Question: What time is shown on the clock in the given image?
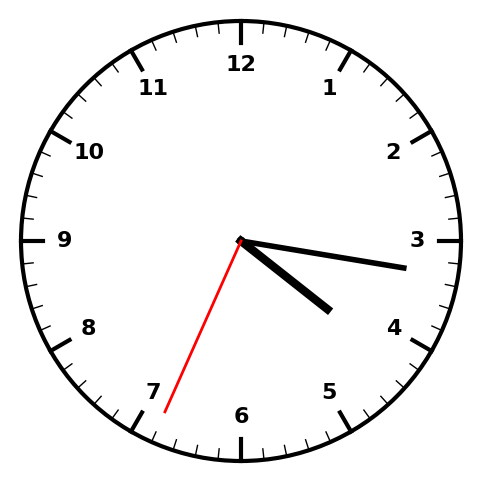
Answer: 04:16:34